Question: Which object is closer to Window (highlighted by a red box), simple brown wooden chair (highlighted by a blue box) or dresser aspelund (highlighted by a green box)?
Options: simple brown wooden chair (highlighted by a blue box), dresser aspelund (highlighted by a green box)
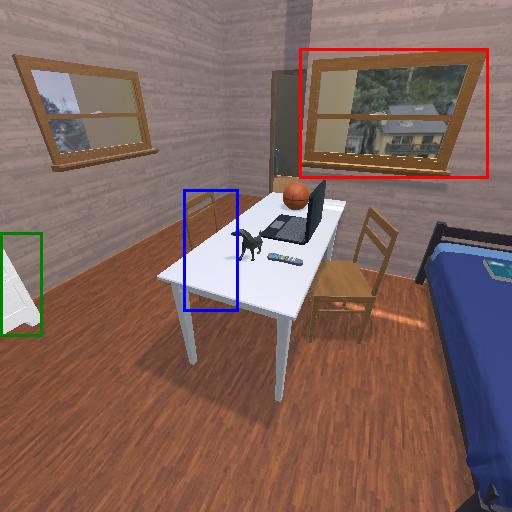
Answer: simple brown wooden chair (highlighted by a blue box)